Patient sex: F
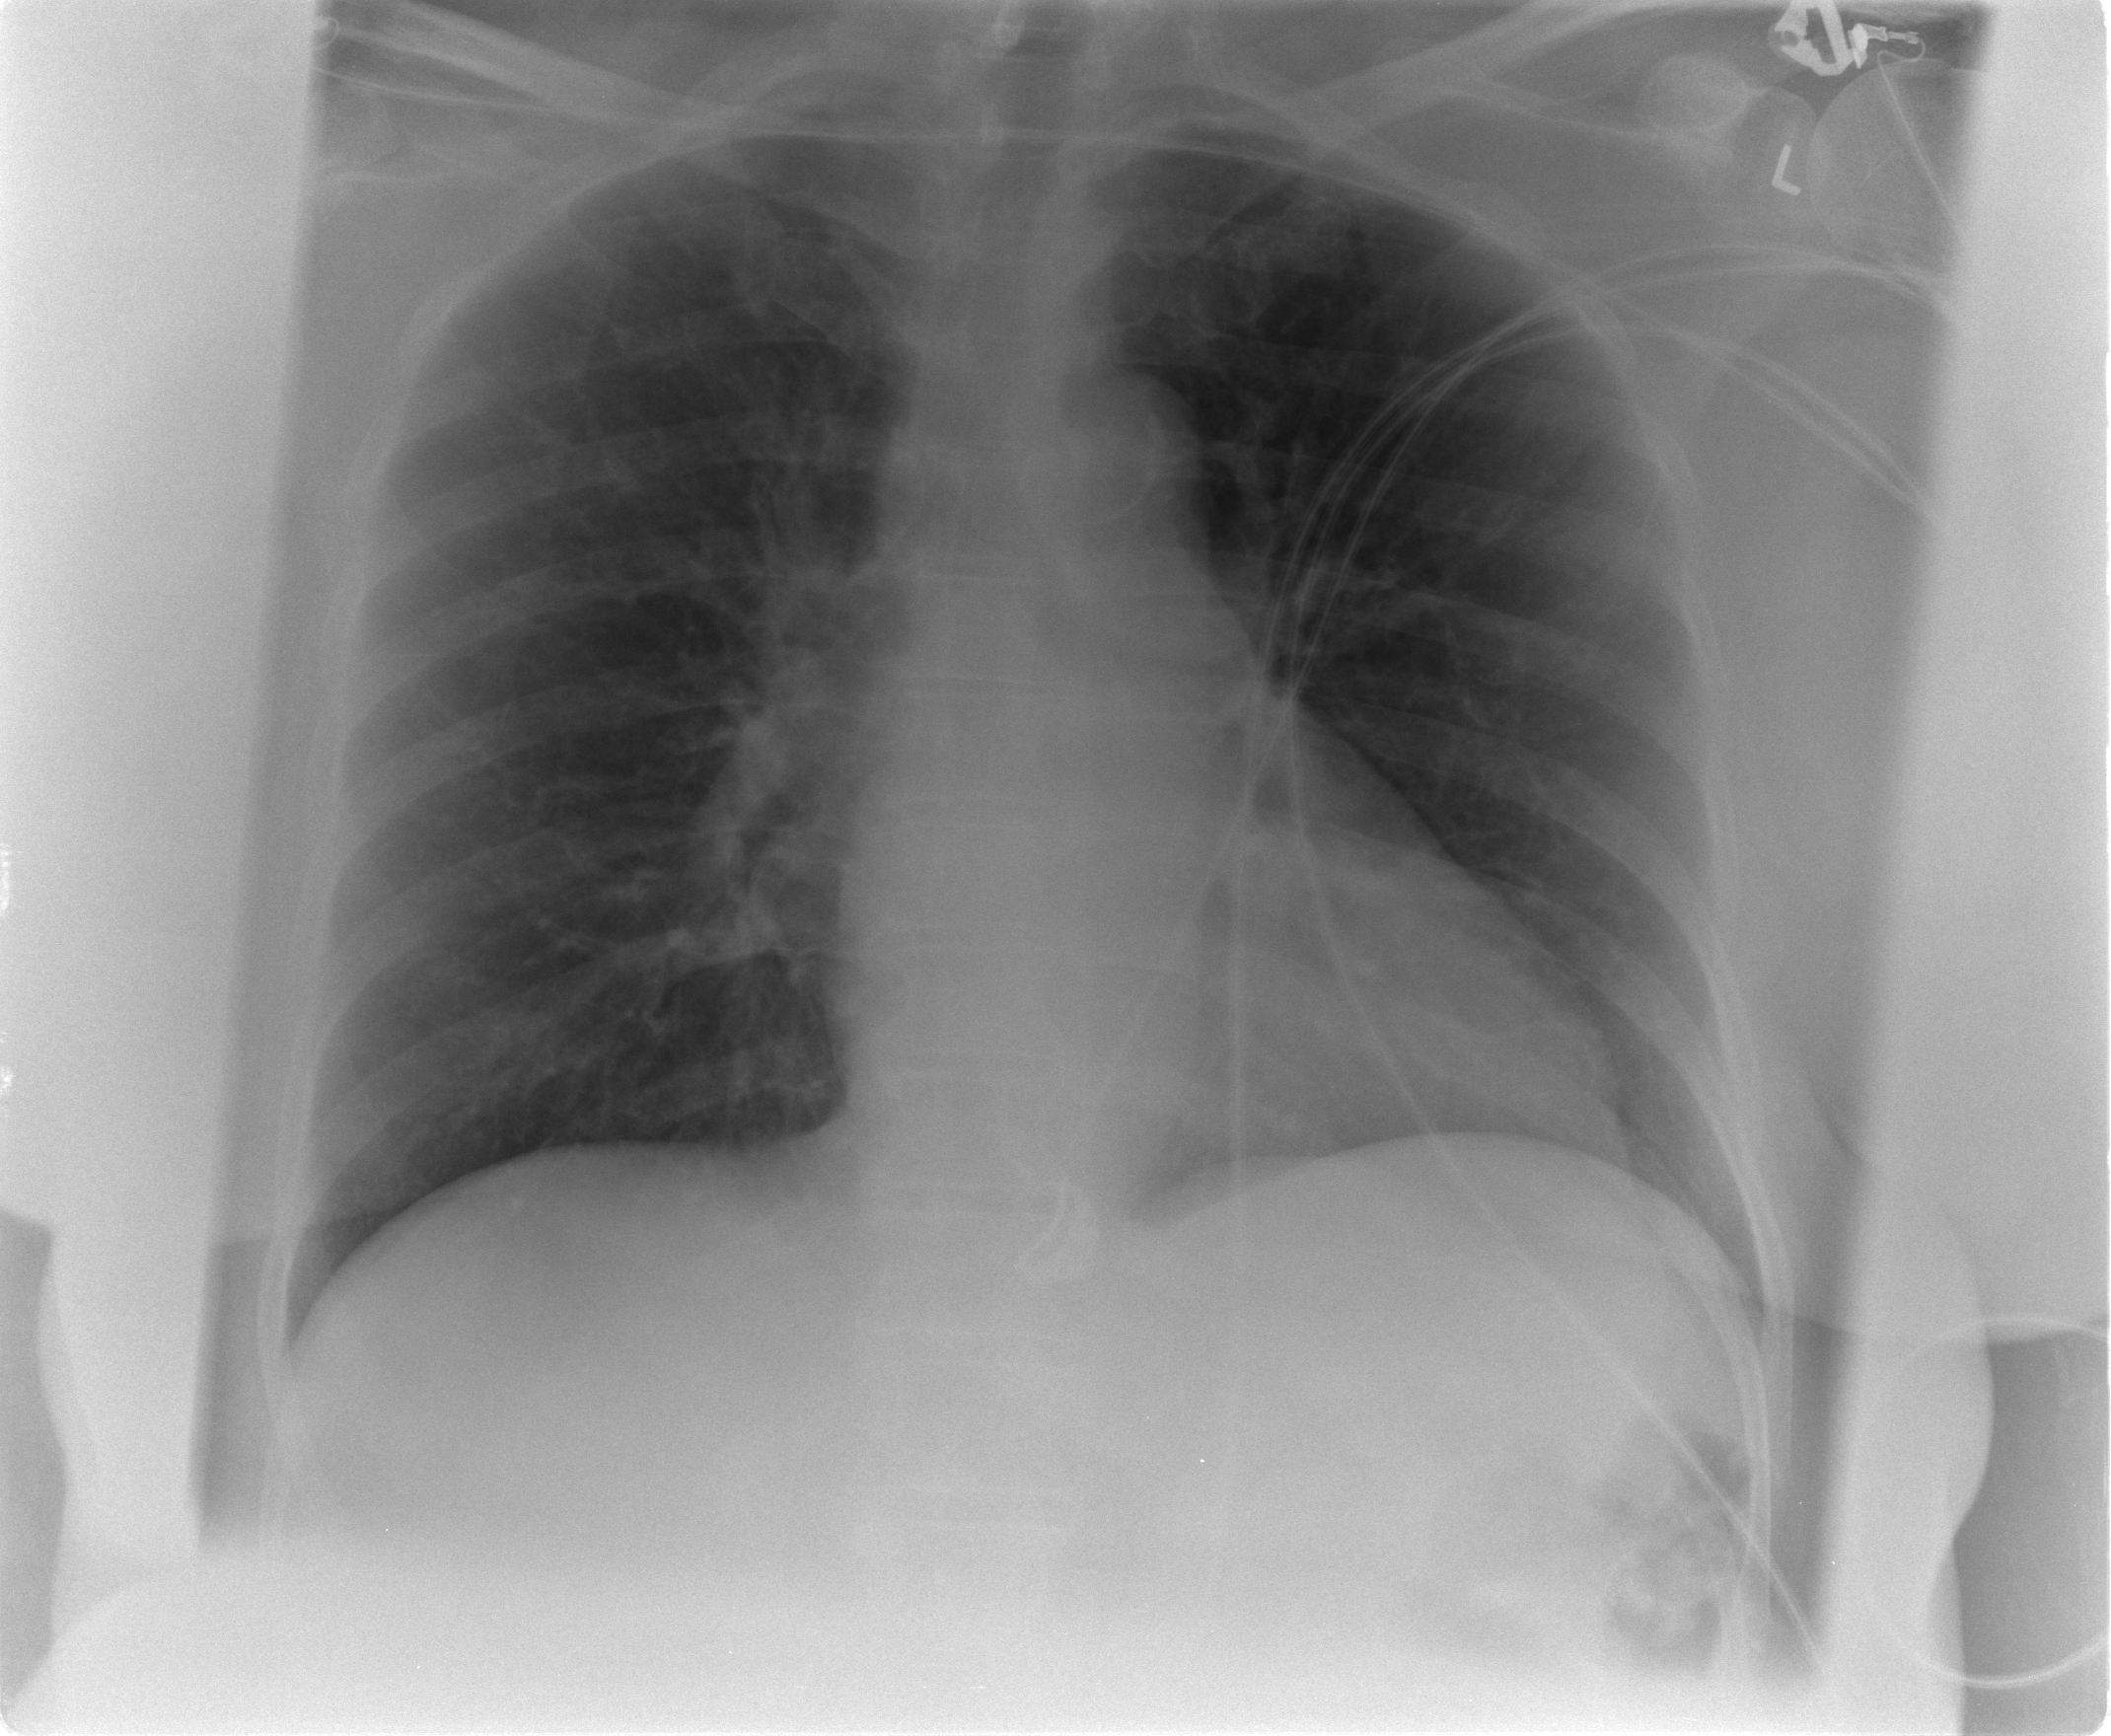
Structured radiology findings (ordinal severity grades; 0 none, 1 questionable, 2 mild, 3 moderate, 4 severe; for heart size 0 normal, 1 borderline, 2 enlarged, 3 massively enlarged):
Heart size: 0
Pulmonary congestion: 1
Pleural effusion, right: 0
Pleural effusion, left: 0
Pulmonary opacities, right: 0
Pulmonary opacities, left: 0
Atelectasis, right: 0
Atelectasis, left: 0